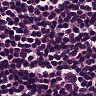
Metastatic tissue present: no